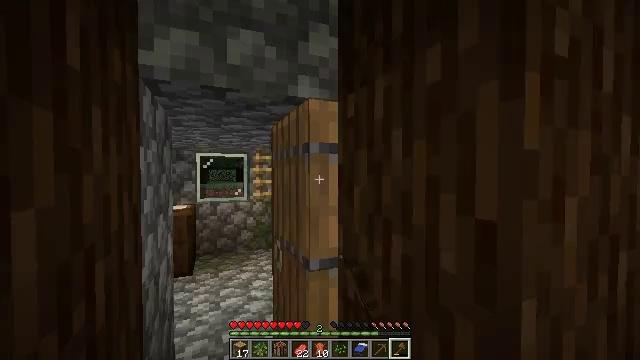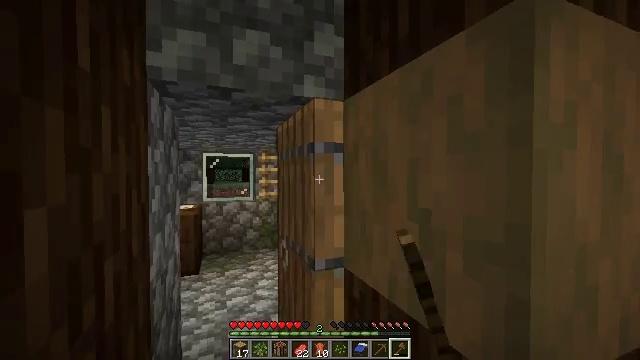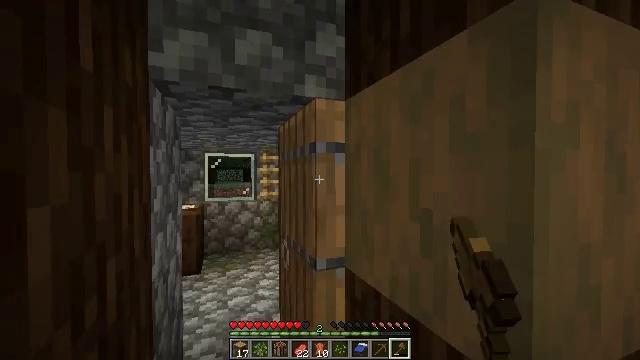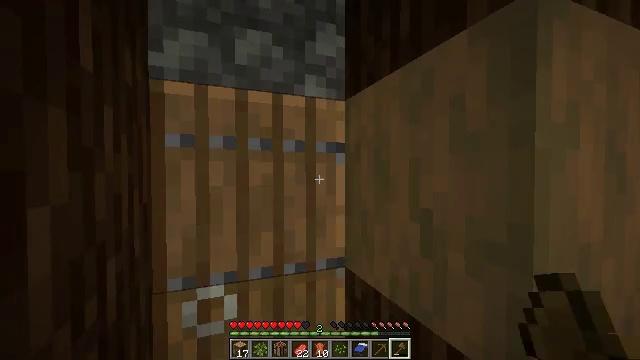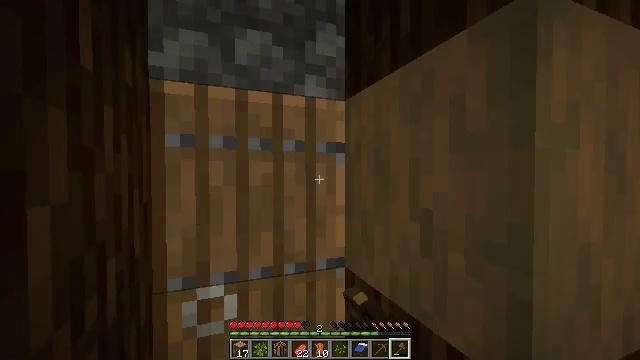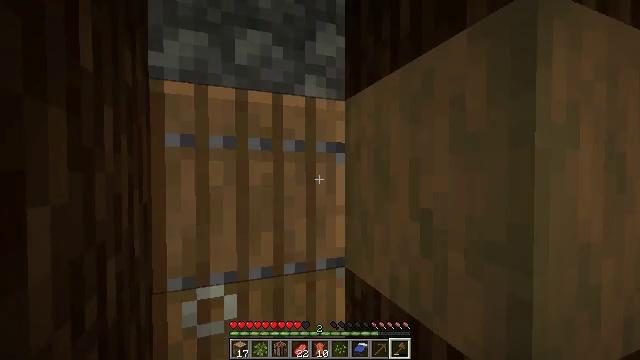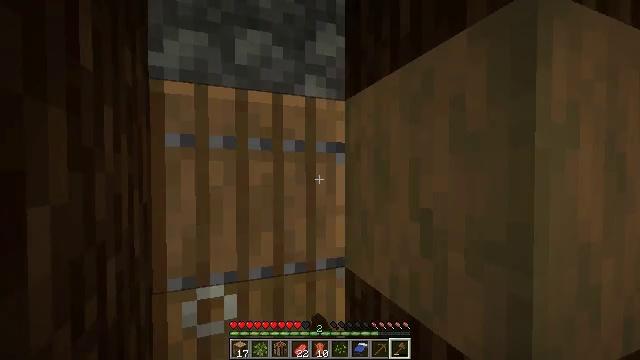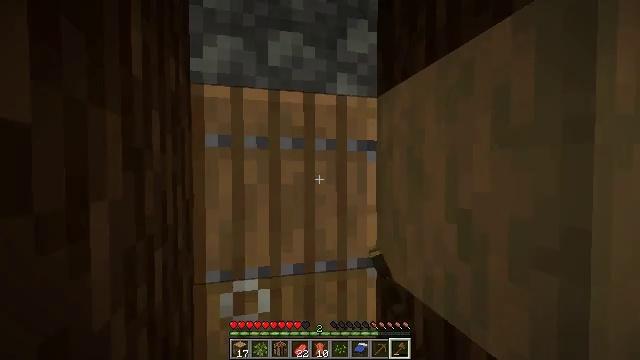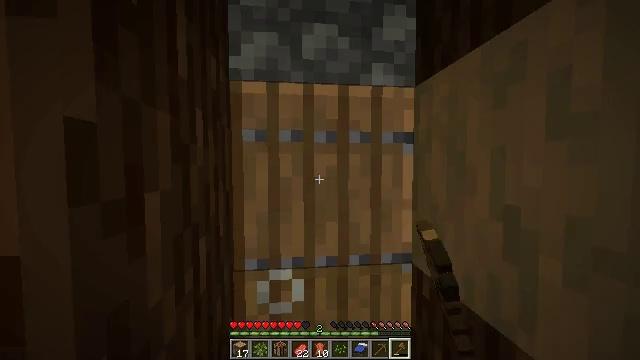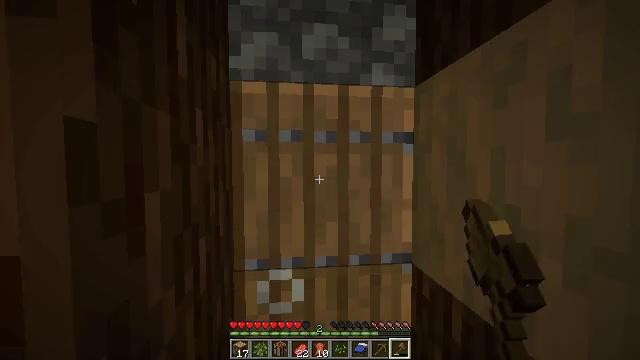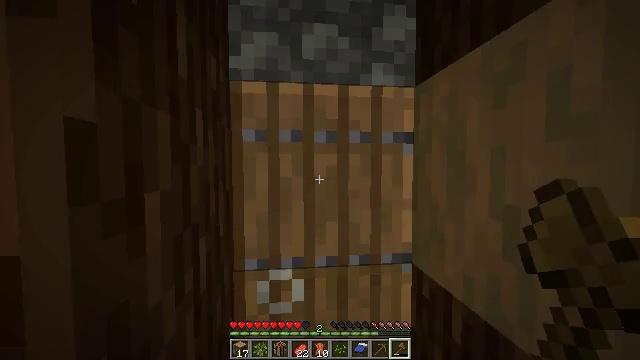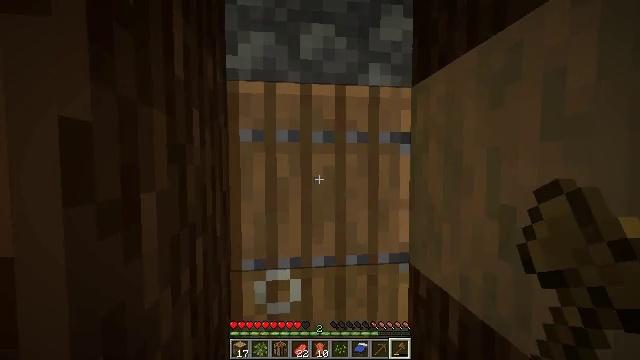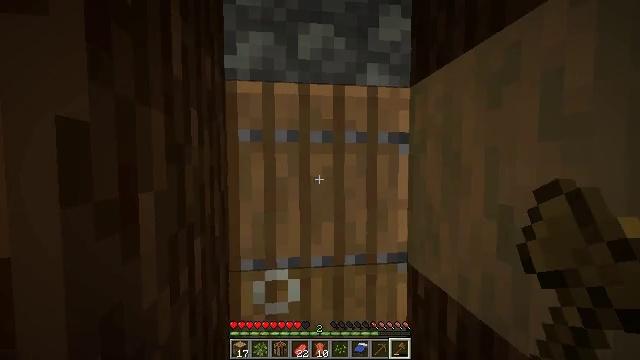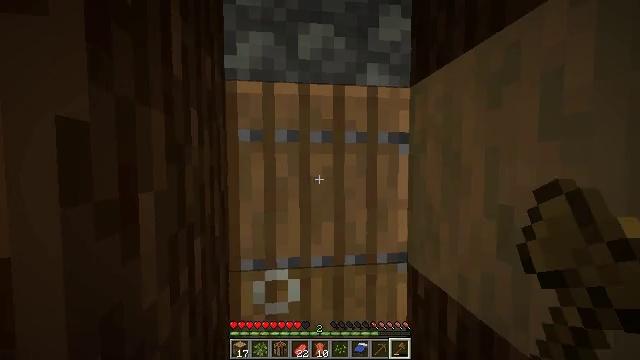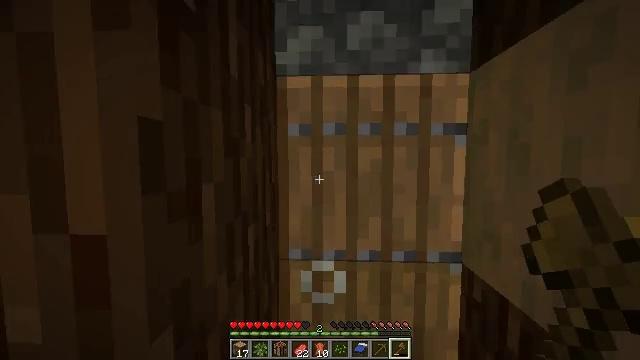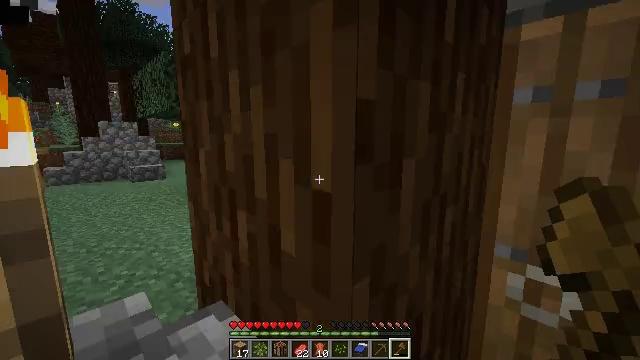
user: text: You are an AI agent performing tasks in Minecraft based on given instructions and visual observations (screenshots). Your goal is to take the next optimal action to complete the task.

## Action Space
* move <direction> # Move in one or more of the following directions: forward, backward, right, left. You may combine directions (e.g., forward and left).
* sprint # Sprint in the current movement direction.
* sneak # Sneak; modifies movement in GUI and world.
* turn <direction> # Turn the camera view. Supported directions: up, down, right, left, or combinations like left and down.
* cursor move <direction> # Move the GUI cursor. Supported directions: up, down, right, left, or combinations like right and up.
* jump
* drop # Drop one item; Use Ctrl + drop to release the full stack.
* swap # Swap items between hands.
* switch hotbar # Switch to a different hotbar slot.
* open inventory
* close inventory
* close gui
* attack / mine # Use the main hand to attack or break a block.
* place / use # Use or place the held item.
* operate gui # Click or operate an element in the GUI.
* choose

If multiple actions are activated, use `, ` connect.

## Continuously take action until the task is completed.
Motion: motion action
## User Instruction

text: Harvest sweet berries by mining the bush.
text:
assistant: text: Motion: turn left
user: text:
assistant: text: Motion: no_op
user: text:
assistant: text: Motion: use / place
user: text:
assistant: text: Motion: use / place
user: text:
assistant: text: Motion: use / place
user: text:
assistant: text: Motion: no_op
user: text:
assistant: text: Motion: turn left
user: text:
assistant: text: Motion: turn left and down
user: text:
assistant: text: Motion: no_op
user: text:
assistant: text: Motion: no_op
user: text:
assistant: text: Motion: no_op
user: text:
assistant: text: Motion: no_op
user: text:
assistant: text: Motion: no_op
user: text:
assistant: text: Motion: turn left and down
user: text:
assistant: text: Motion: turn left and down
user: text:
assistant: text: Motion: turn left and down
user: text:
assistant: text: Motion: move left, turn left
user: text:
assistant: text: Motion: move left
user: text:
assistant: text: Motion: move left
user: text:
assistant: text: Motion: move forward and move left, turn right
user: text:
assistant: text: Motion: move forward and move left, turn right
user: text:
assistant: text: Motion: move forward, turn right
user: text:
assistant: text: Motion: move forward, turn right
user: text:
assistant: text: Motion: move forward
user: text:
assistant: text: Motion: move forward
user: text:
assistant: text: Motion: move forward, turn left
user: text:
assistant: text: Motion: move forward, turn left
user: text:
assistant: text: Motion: move forward
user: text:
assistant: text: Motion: move forward
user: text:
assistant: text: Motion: move forward